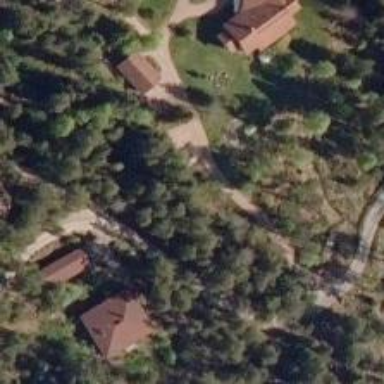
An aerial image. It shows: Driveway.